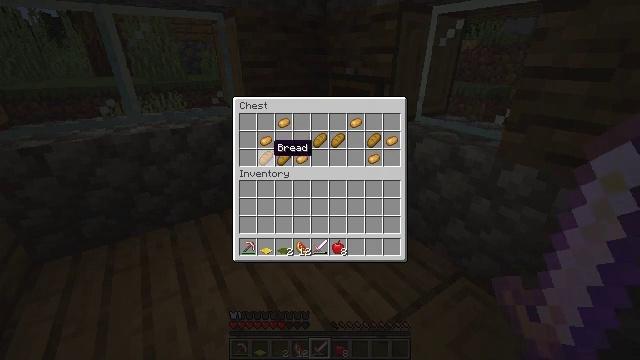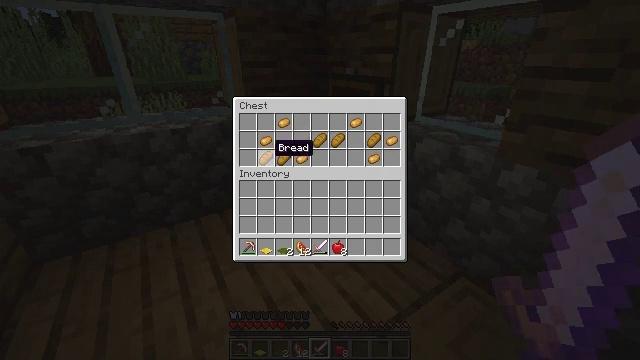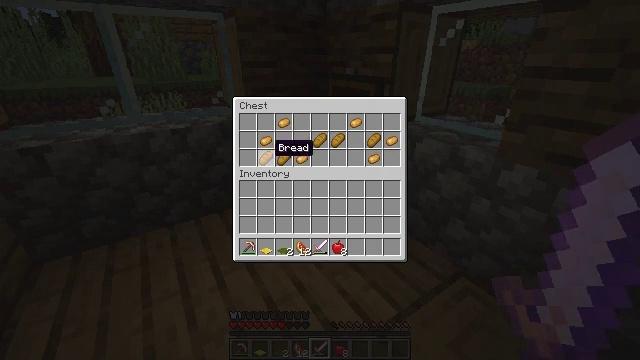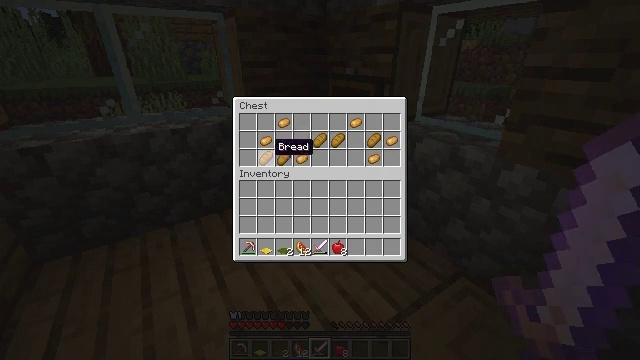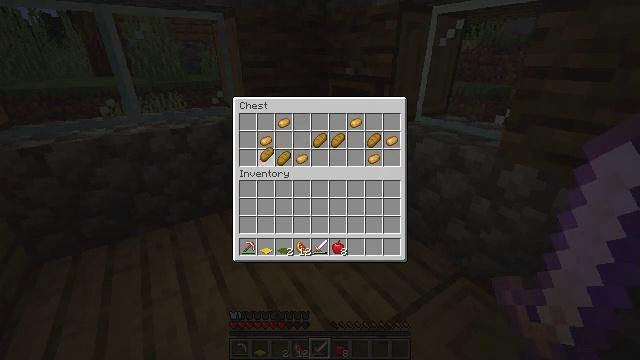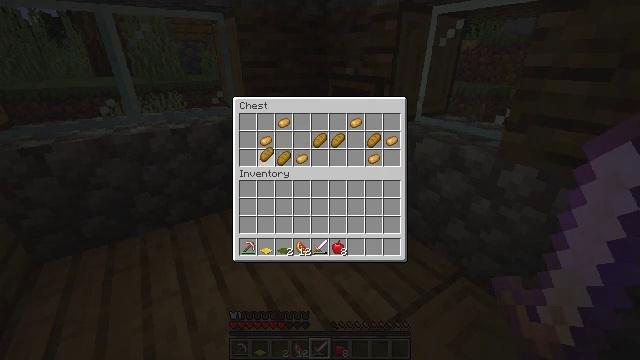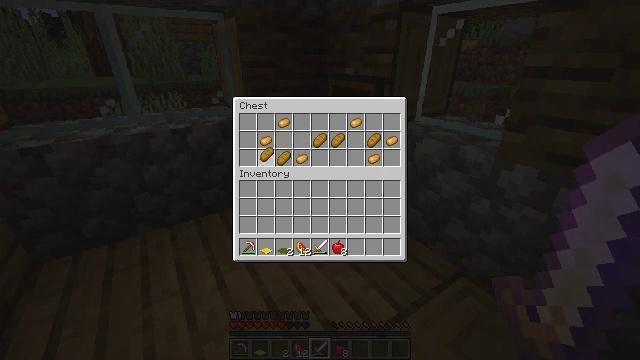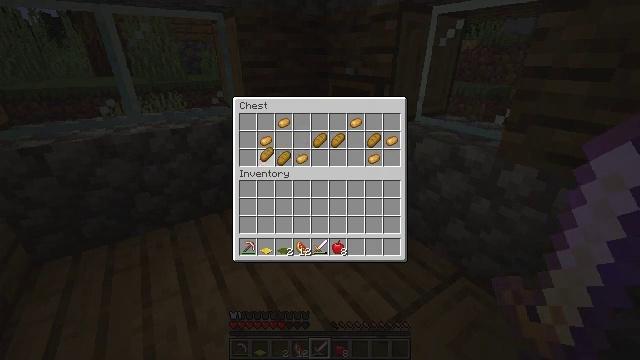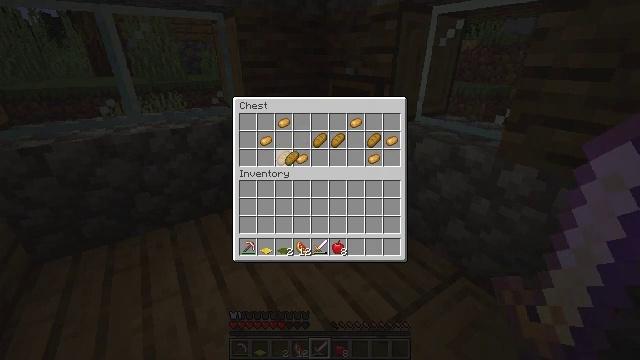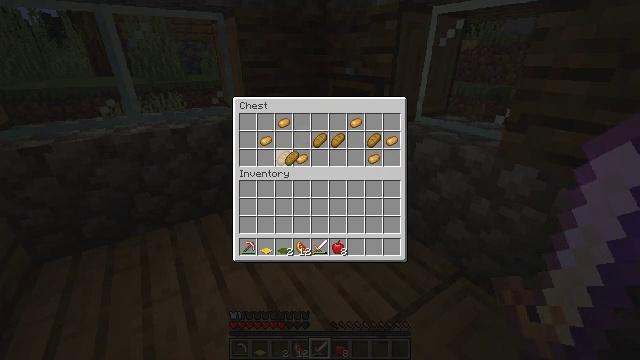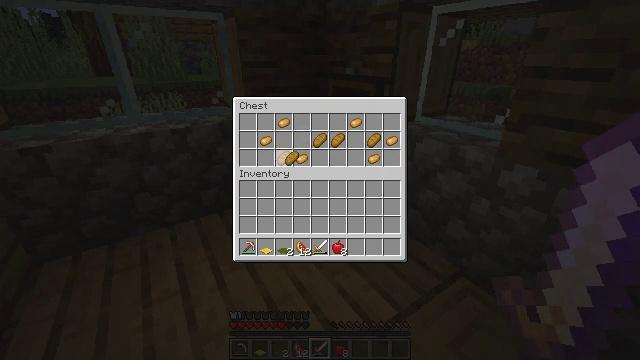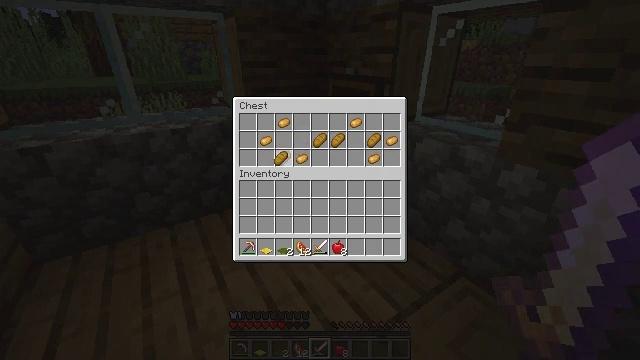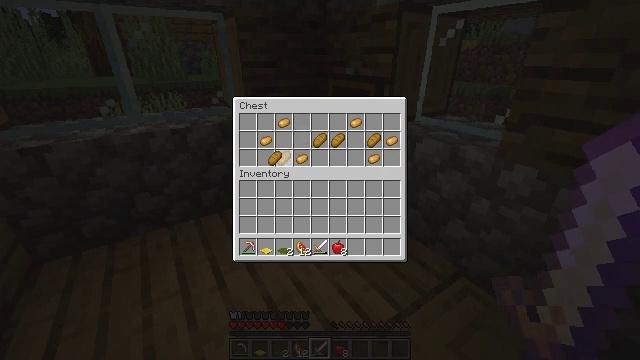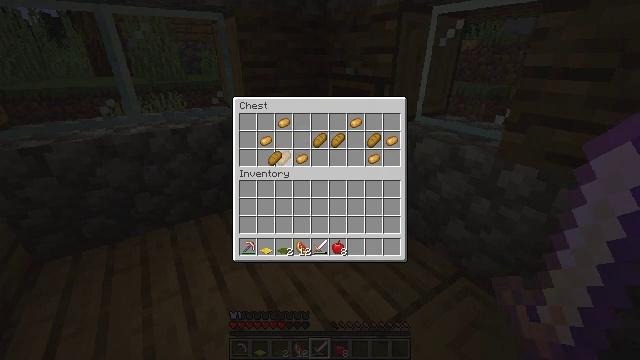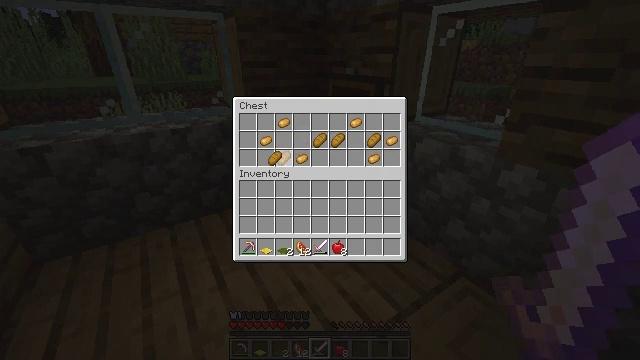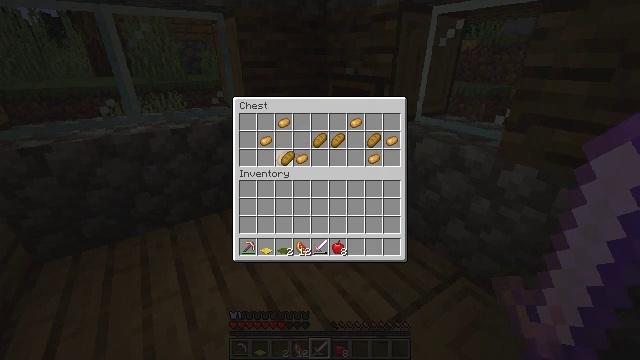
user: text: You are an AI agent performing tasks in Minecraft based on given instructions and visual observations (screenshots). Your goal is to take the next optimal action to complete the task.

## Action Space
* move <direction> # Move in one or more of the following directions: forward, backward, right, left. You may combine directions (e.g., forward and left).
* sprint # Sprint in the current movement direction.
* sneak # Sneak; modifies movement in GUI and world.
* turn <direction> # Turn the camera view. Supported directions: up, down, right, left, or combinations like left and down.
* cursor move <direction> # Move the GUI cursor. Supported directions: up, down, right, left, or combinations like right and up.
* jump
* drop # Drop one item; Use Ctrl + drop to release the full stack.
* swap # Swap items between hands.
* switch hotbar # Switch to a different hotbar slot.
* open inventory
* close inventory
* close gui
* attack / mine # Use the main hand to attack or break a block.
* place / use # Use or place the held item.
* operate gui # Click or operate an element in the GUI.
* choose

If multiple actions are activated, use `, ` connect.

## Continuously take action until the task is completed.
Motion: motion action
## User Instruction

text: Excavate some diorite.
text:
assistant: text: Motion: no_op
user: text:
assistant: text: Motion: no_op
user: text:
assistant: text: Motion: no_op
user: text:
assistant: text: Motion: attack / mine
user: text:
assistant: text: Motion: attack / mine
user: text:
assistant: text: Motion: attack / mine
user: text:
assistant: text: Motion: no_op
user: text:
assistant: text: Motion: turn right
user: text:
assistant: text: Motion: no_op
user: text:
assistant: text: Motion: no_op
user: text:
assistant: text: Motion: turn left
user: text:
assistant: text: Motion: no_op
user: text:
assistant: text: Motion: no_op
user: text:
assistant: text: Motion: no_op
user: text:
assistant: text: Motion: turn right
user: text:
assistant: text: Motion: no_op
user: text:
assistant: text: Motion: no_op
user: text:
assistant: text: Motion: no_op
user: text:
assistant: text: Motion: attack / mine
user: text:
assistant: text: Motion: attack / mine
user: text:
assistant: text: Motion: attack / mine
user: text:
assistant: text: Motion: attack / mine
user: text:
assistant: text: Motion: no_op
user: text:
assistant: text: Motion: attack / mine
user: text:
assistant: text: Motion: attack / mine
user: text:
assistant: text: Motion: attack / mine
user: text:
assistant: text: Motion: attack / mine
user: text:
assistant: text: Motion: no_op
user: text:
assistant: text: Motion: no_op
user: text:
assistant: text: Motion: no_op